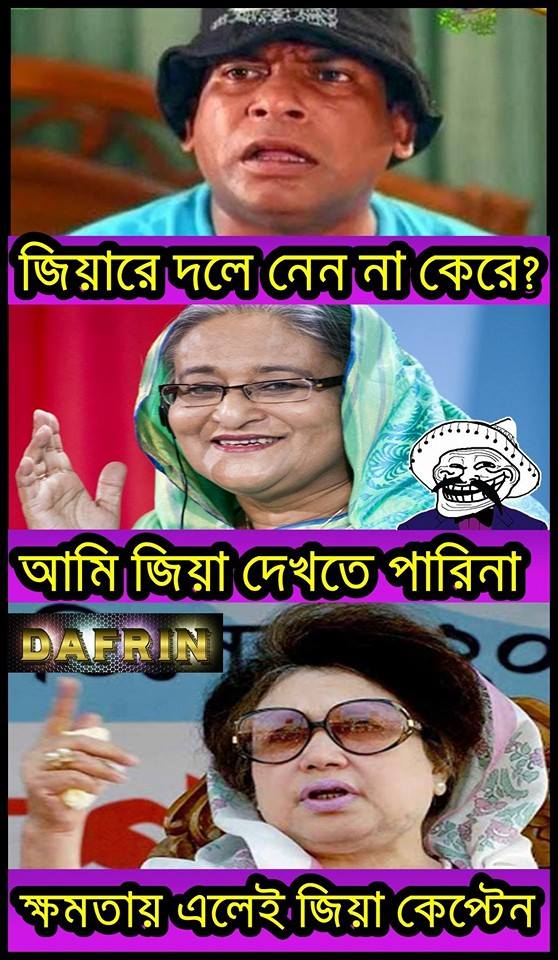
Caption: জিয়ারে দলে নেন না কেন আমি জিয়ারে দেখতে পারি না ক্ষমতায় এলেই জিয়া কেপ্টেন
Label: hate